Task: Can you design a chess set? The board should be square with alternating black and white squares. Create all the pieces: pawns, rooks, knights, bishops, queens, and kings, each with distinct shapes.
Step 1598:
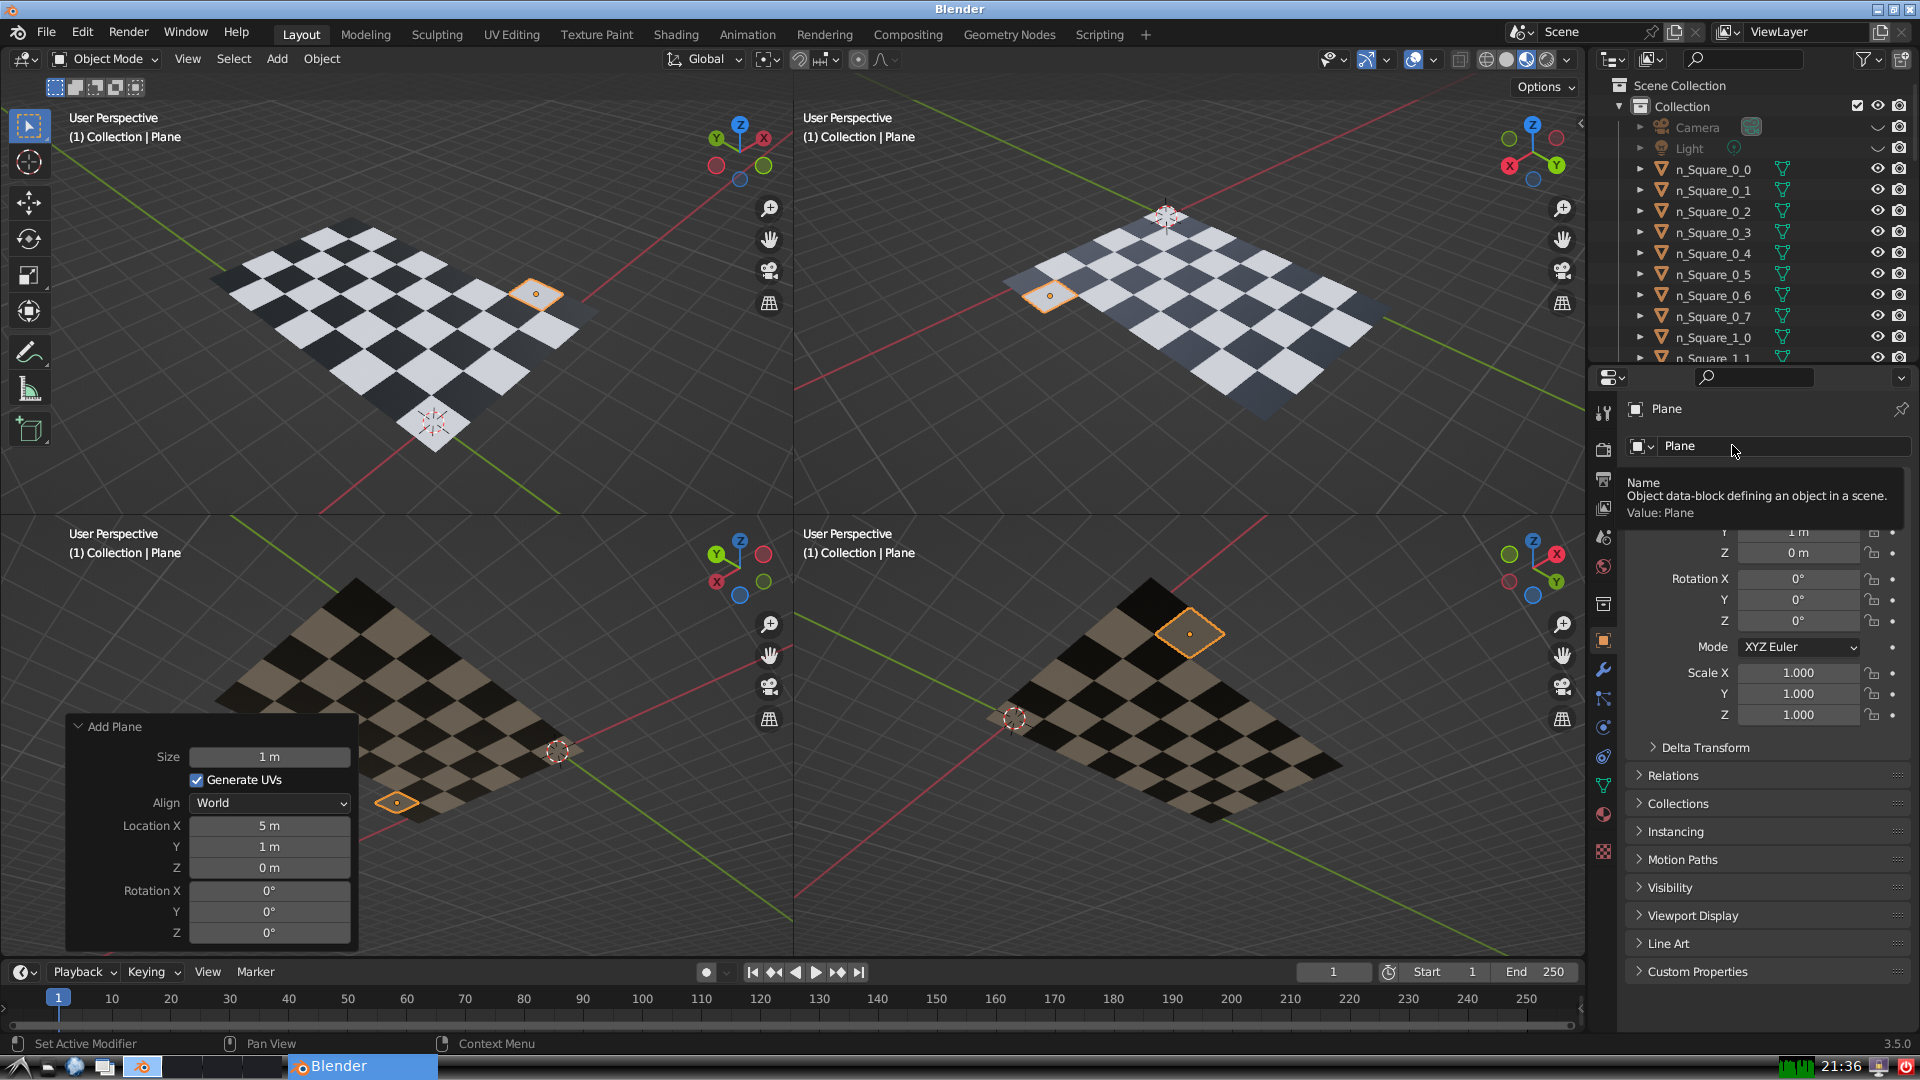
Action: click: no